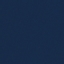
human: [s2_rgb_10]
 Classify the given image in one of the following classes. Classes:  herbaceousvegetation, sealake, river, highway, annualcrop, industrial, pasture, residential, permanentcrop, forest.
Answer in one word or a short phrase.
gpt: SeaLake